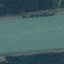
Label: River